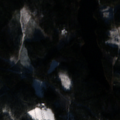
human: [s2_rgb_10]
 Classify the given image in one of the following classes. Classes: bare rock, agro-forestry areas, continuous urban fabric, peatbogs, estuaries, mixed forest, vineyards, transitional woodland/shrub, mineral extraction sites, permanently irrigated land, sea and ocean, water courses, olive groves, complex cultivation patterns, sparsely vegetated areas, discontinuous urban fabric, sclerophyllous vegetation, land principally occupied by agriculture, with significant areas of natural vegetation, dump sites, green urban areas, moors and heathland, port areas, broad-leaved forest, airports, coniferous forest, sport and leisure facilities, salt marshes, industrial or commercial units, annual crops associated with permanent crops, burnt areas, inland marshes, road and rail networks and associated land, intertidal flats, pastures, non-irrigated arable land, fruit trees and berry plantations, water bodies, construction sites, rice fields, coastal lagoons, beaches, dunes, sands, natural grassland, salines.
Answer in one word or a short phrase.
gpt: coniferous forest, mixed forest, water bodies